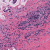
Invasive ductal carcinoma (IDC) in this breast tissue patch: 0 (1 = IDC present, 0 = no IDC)